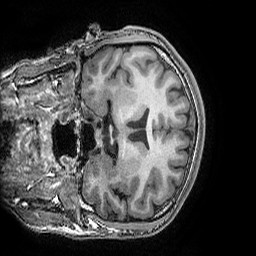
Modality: T1w
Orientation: coronal
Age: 18
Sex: male
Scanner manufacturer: ge
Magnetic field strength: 3 T
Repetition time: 0.008184 s
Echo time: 0.003192 s